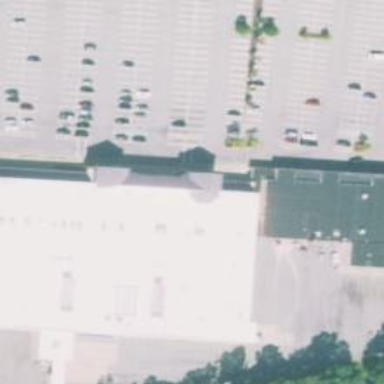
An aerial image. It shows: Parking space is available.